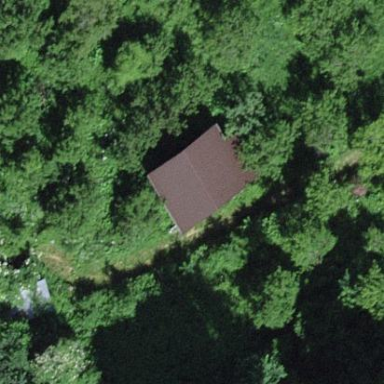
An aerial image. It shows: Shed.